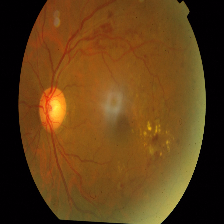
Diabetic retinopathy grade: Proliferative DR